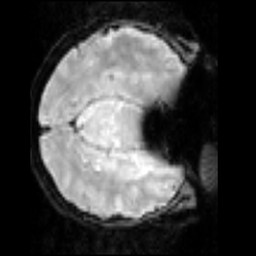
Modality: inplaneT2
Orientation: axial
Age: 24
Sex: male